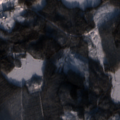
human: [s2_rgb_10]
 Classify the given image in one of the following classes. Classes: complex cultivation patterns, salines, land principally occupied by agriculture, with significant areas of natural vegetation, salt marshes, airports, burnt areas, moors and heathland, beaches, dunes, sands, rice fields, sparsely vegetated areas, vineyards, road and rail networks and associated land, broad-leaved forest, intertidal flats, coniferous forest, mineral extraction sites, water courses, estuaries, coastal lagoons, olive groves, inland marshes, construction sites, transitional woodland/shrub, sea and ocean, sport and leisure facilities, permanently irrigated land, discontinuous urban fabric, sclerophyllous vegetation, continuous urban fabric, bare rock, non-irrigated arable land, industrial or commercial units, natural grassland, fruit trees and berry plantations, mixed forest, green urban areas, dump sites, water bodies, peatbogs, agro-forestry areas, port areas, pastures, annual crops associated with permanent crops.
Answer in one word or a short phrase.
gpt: land principally occupied by agriculture, with significant areas of natural vegetation, coniferous forest, mixed forest, water bodies